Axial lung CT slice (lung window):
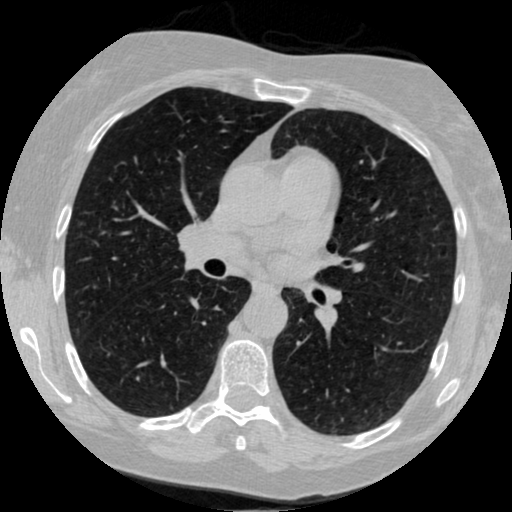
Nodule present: no